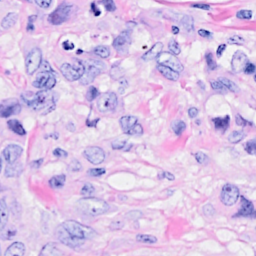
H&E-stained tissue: Breast